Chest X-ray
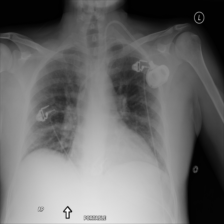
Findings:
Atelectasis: negative
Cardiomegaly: negative
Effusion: negative
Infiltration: positive
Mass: negative
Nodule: negative
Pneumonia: negative
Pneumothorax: negative
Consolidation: negative
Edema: negative
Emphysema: negative
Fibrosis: negative
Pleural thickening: negative
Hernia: negative